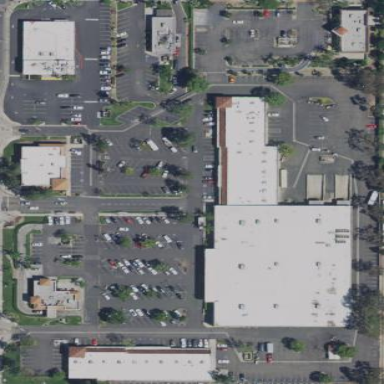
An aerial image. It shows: Retail area.